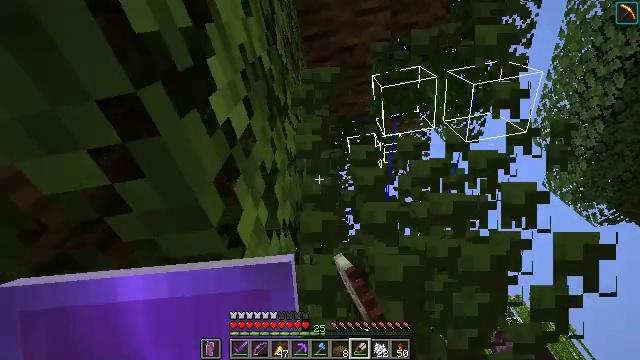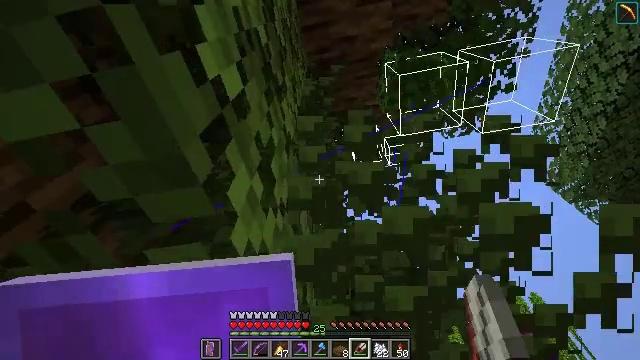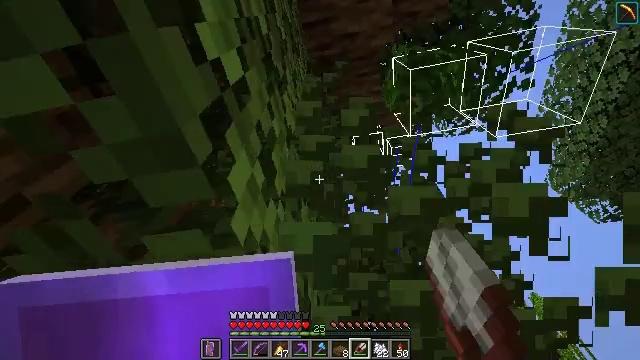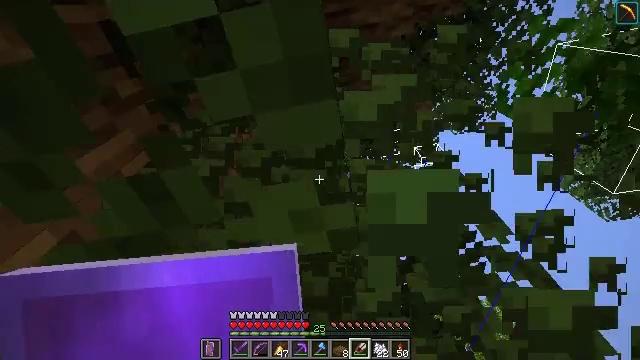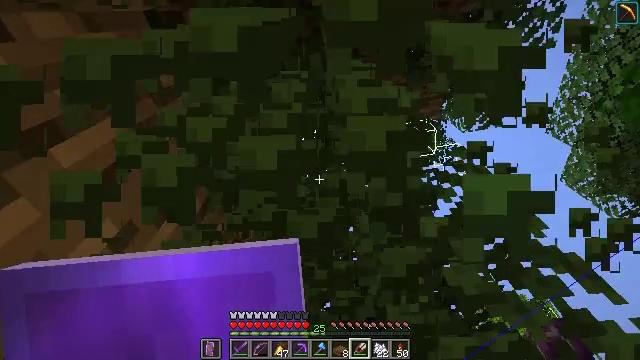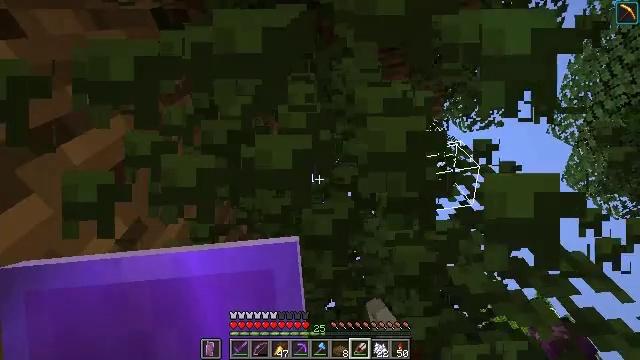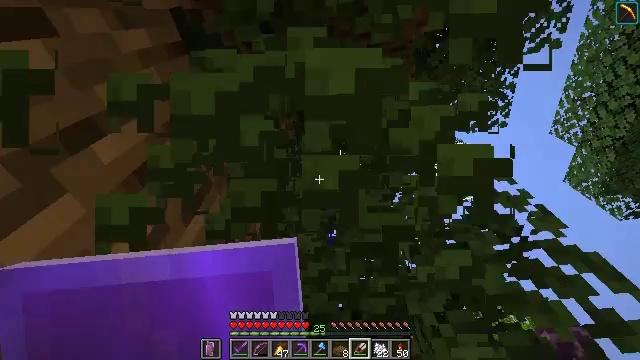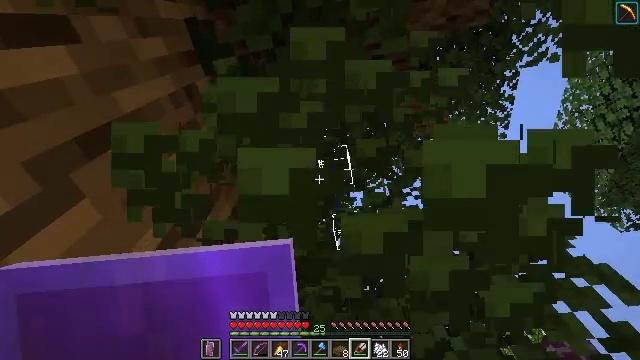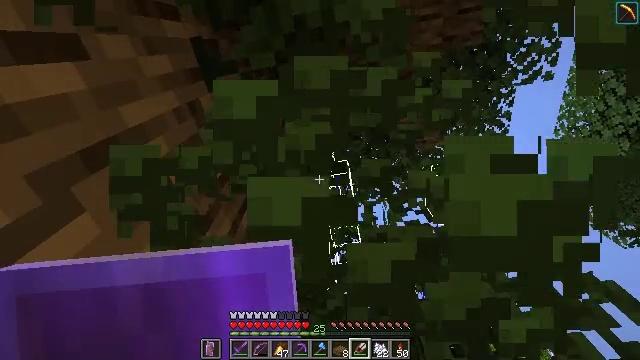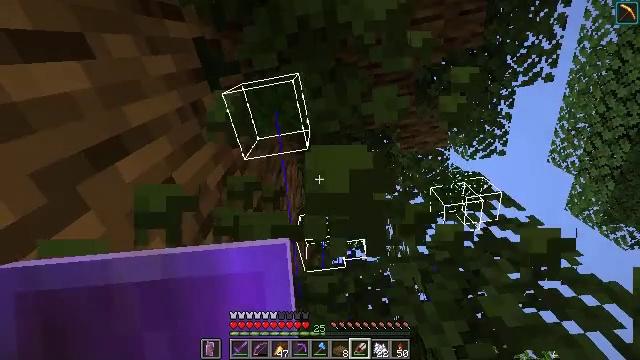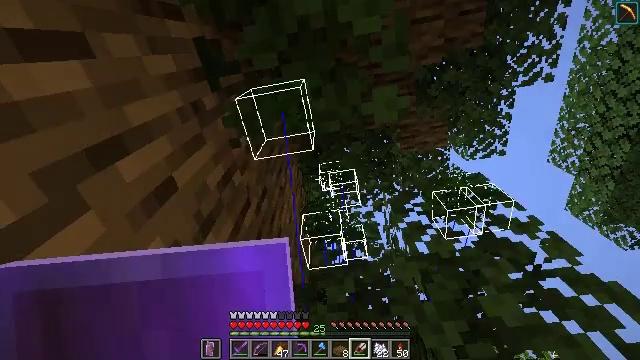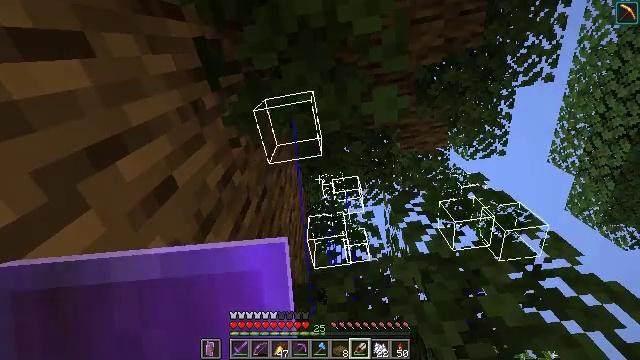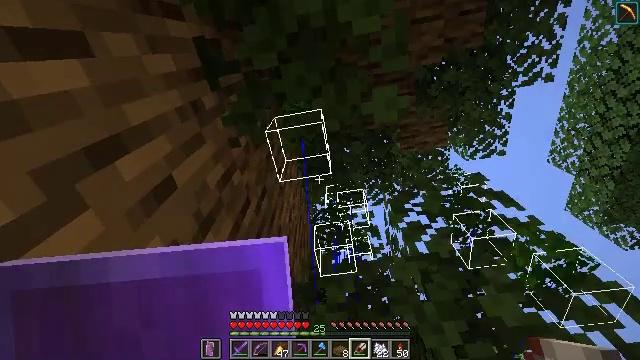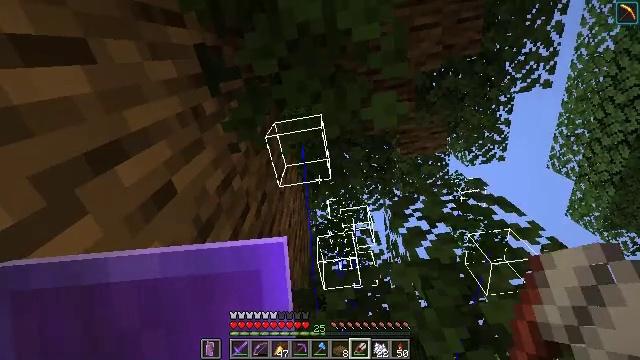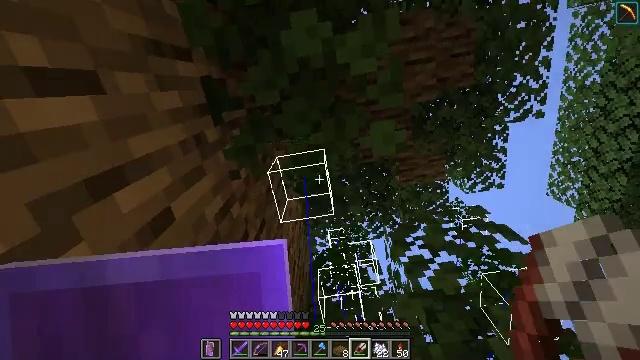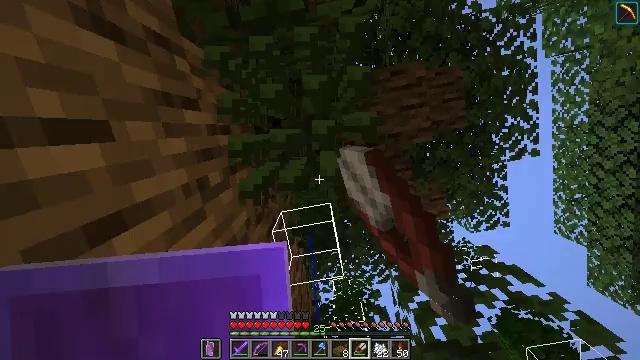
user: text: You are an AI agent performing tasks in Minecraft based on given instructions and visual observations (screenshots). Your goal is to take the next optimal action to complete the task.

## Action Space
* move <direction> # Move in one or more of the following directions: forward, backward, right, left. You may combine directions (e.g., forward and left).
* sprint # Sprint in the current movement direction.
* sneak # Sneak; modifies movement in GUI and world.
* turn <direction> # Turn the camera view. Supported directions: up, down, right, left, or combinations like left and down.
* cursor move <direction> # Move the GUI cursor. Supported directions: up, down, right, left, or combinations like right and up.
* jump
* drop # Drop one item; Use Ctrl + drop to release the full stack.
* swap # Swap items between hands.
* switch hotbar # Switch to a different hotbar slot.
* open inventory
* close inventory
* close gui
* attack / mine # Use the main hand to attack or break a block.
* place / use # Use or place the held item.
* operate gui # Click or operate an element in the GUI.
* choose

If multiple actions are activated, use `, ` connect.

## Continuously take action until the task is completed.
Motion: motion action
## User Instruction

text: Remove oak leaves from branches.
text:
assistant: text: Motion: attack / mine
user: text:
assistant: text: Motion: move left, attack / mine
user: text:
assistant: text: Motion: move left, attack / mine
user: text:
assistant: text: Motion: move left, attack / mine
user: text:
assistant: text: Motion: attack / mine
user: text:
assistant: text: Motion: attack / mine
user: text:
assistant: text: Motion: turn up, attack / mine
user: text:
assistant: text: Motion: turn up, attack / mine
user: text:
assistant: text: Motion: attack / mine
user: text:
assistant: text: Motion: attack / mine
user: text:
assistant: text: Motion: attack / mine
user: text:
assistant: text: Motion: attack / mine
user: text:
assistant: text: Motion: turn up, attack / mine
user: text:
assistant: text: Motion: turn up, attack / mine
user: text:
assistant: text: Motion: turn left and up, attack / mine
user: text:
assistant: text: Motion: turn left and up, attack / mine
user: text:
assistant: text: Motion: turn up, attack / mine
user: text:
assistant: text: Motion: attack / mine
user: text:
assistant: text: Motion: attack / mine
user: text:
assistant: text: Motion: attack / mine
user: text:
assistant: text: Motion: move back, attack / mine
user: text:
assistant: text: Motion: move back, attack / mine
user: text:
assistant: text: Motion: move back, attack / mine
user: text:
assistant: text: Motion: move back, attack / mine
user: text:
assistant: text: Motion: move back, attack / mine
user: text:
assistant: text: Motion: move back, attack / mine
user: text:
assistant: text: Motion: attack / mine
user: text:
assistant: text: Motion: attack / mine
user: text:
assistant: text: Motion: attack / mine
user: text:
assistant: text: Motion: attack / mine